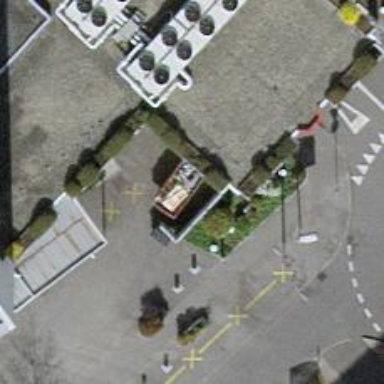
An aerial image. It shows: Public surveillance infrastructure.